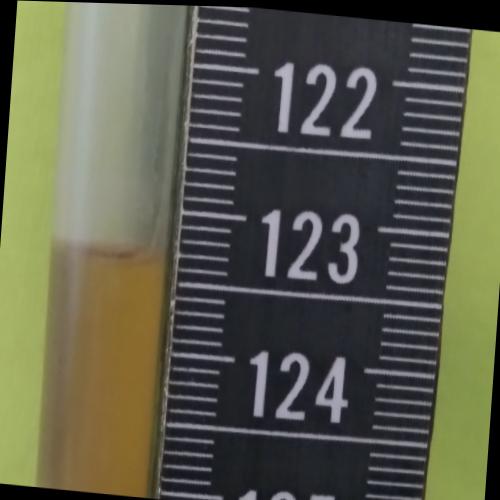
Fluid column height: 123.3 cm